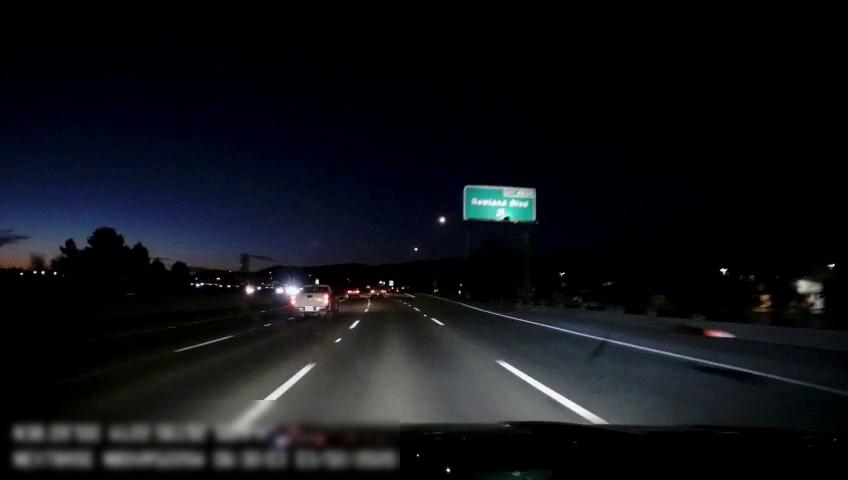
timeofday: Night
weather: Other
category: Drivable Space
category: Vehicles | SUV
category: Vehicles | Truck
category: Vehicles | Truck
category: Lanes | Current Lane
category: Lanes | Alternate Lane
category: Lanes | Alternate Lane
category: Lanes | Alternate Lane
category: Lanes | Alternate Lane
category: Lanes | Alternate Lane
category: Traffic | Signs